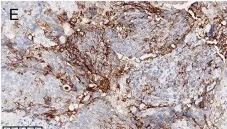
Immunohistochemistry and ISH. Strong PD-L1 positivity, and . , 20x magnification.
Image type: pathology (immunostaining)